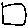
Label: square